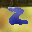
Label: 2